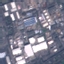
Land use / land cover: Industrial